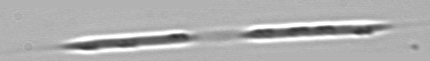
Label: Rhizosolenia